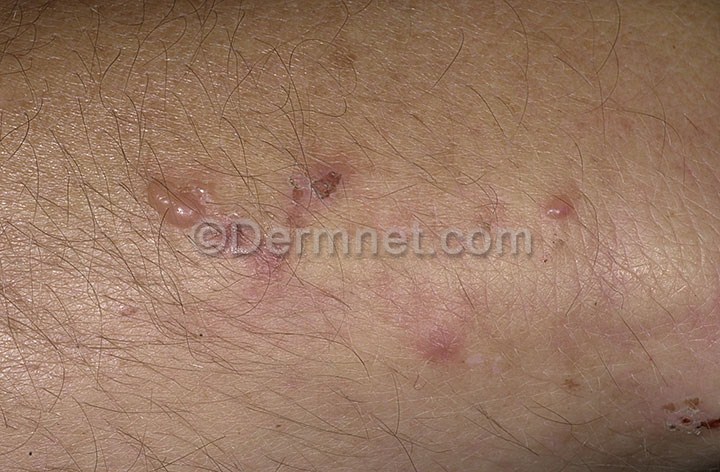
Disease: Bullous Disease Photos